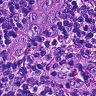
Metastatic tissue present: yes